【题型】填空题　【知识点】解析几何　【难度】easy
过圆 $O$: $x^2 + y^2 = 16$ 外一点 $M(2,-6)$ 任意引一条割线交圆于 $A$、$B$ 两点，求弦 $AB$ 的中点 $C$ 的轨迹是$\underline{\quad\quad}$。
【解答】

\textbf{【答案】} 以 $(1,-3)$ 为圆心、$\sqrt{10}$ 为半径，且位于圆 $O$ 内的一段圆弧 $\overset{\frown}{PQ}$。

\textbf{【分析】} 根据题意，由条件可得 $\overrightarrow{OC} \cdot \overrightarrow{MC} = 0$，然后代入计算化简，即可得到结果。

\textbf{【详解】}

如图所示，设弦 $AB$ 的中点 $C$ 的坐标为 $(x,y)$，连接 $OC$，由 $OA = OB$，$AC = CB$，可得 $OC \perp AB$，即 $OC \perp MC$，得 $\overrightarrow{OC} \cdot \overrightarrow{MC} = 0$。又 $\overrightarrow{OC} = (x,y)$，$\overrightarrow{MC} = (x-2,y+6)$，

于是 $x(x-2) + y(y+6) = 0$，即 $(x-1)^2 + (y+3)^2 = 10$。

因此，点 $C$ 的轨迹是以 $(1,-3)$ 为圆心、$\sqrt{10}$ 为半径，且位于圆 $O$ 内的一段圆弧 $\overset{\frown}{PQ}$。

故答案为：以 $(1,-3)$ 为圆心、$\sqrt{10}$ 为半径，且位于圆 $O$ 内的一段圆弧 $\overset{\frown}{PQ}$。

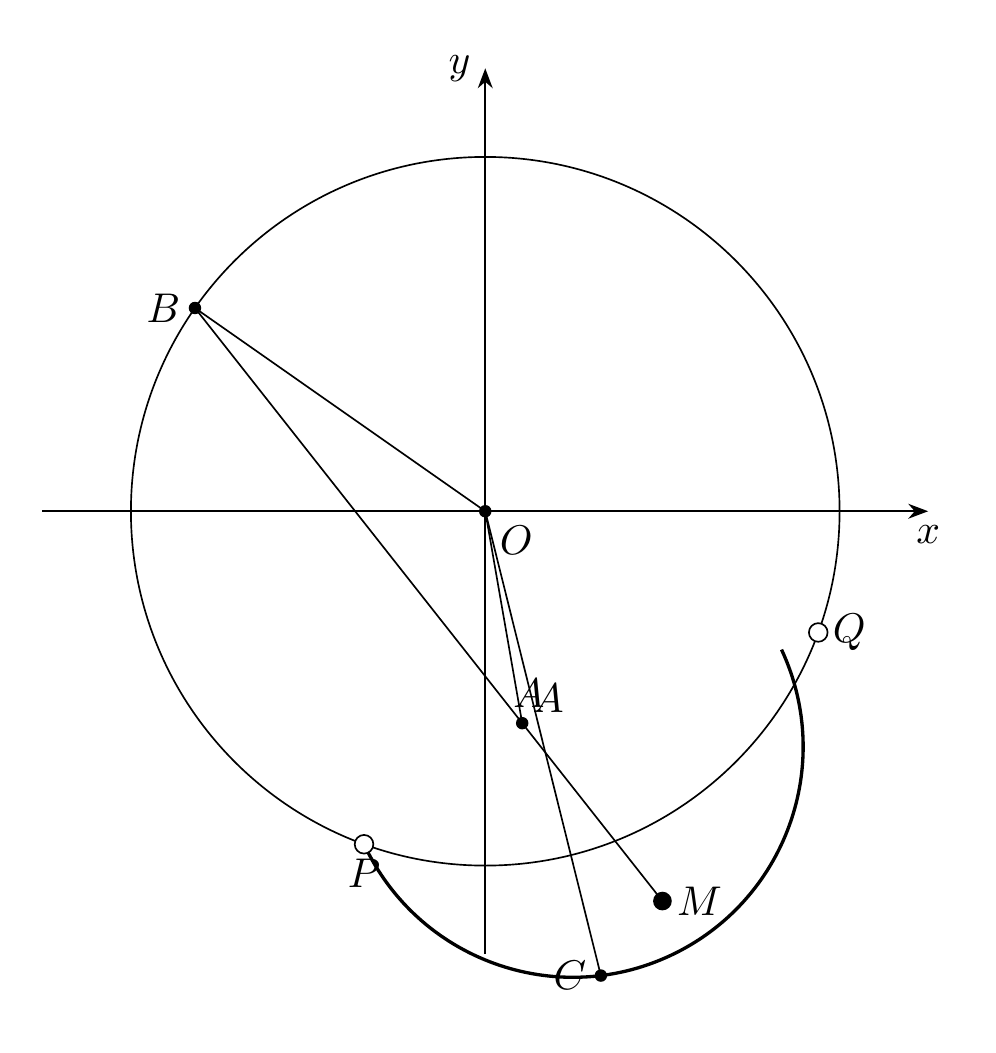